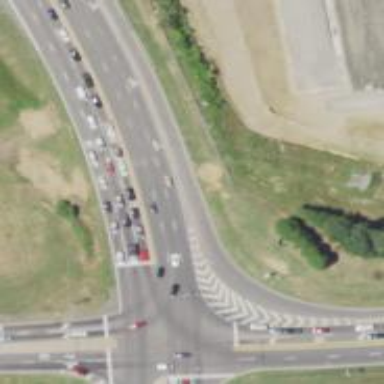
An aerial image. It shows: Asphalt road designated as trunk highway.